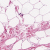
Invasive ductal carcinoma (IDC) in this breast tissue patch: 0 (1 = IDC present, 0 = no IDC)